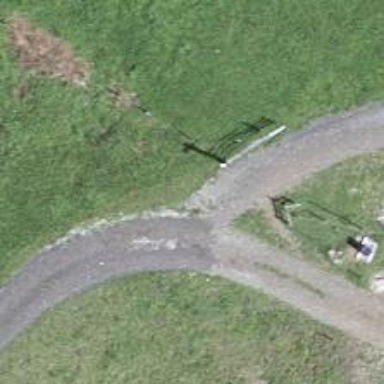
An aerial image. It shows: Kissing gate.